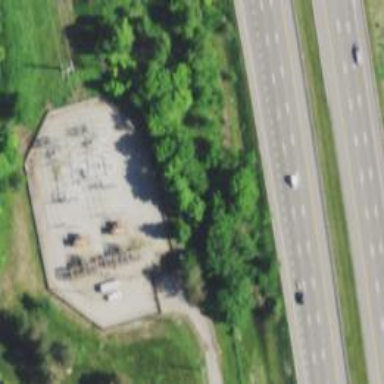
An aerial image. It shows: Transmission substation.